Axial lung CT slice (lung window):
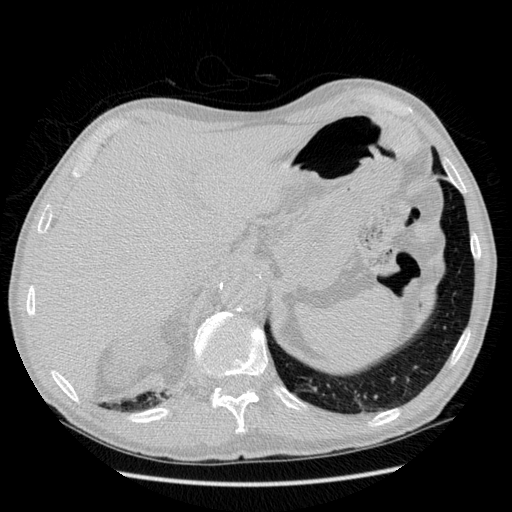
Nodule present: no